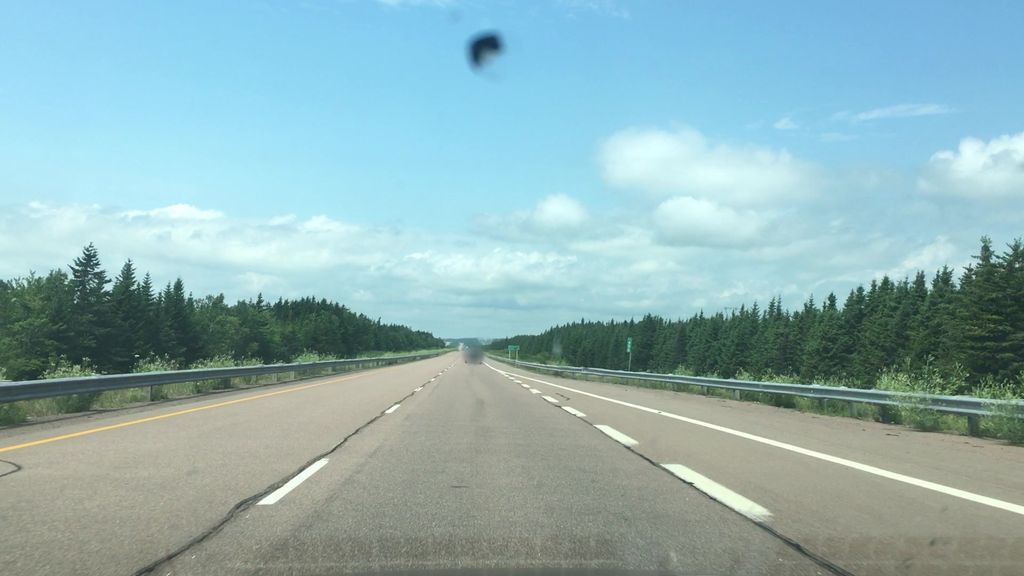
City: charlottetown